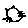
Label: cat